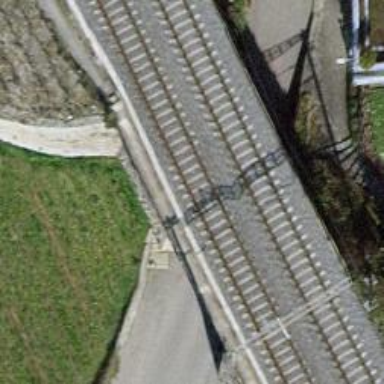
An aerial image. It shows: Bridge with electrified rail tracks and contact line.